Milling tool wear sample.
Tool blade image: 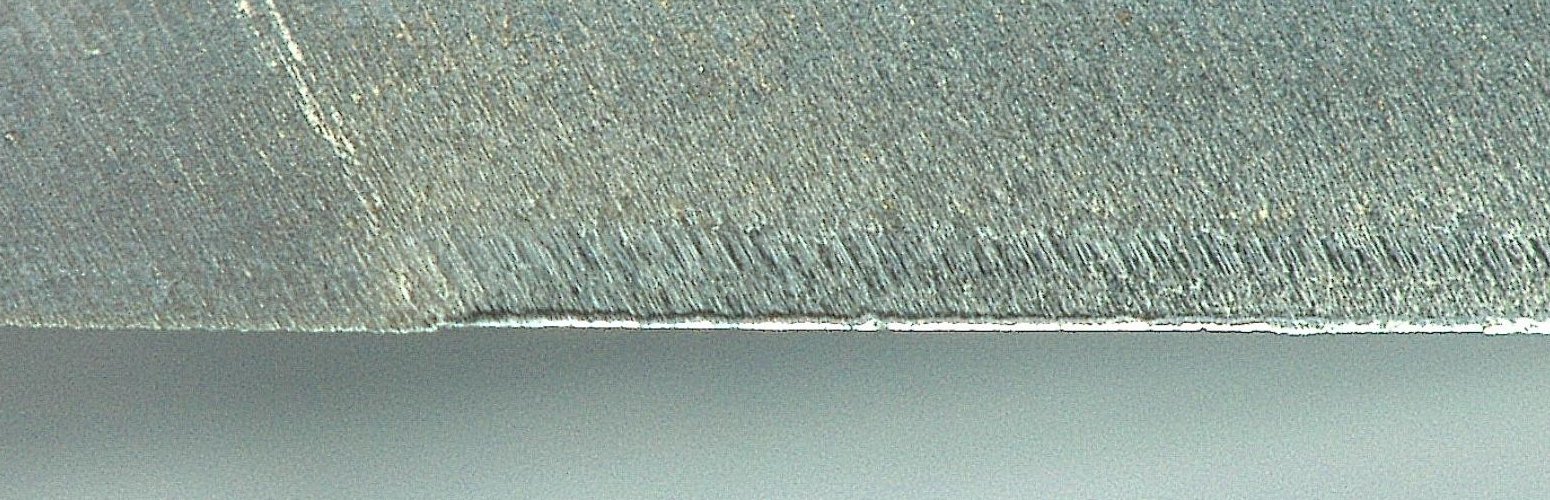
Chip image: 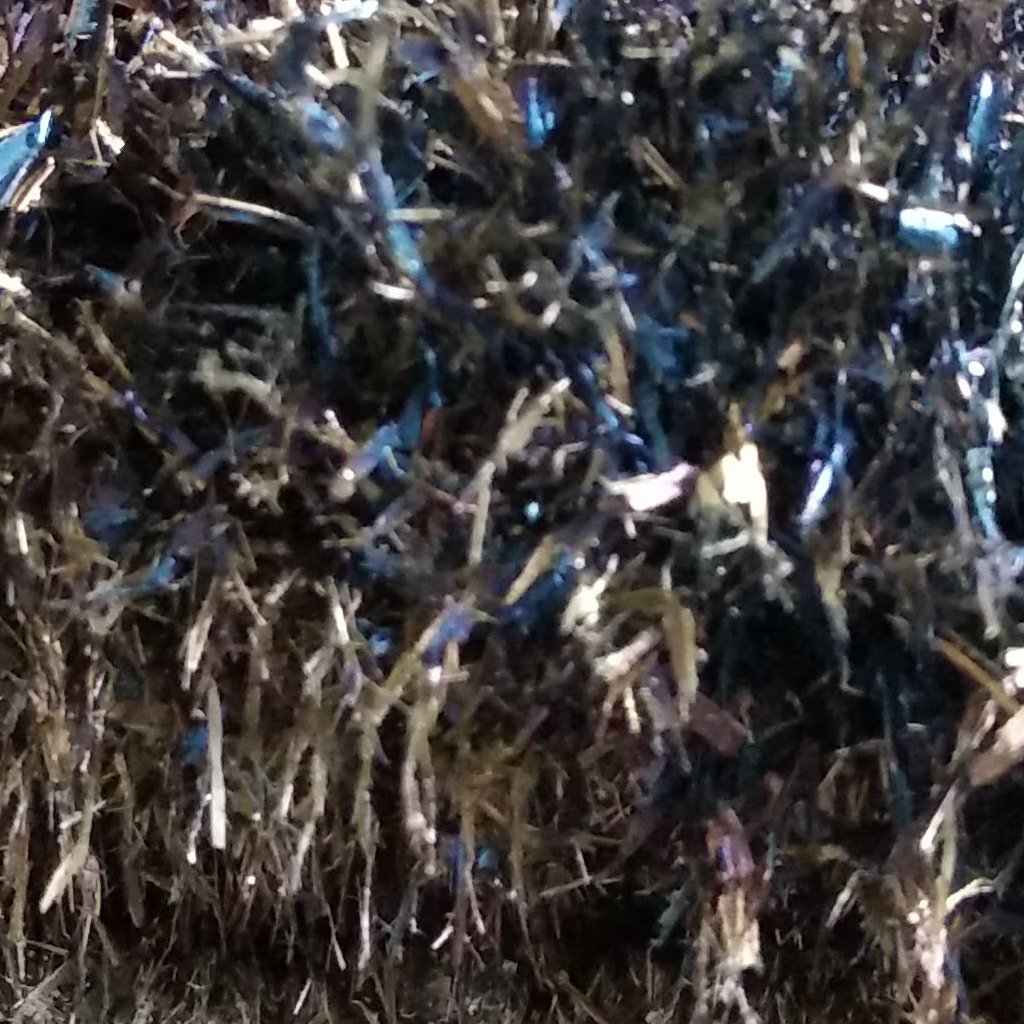
Workpiece image: 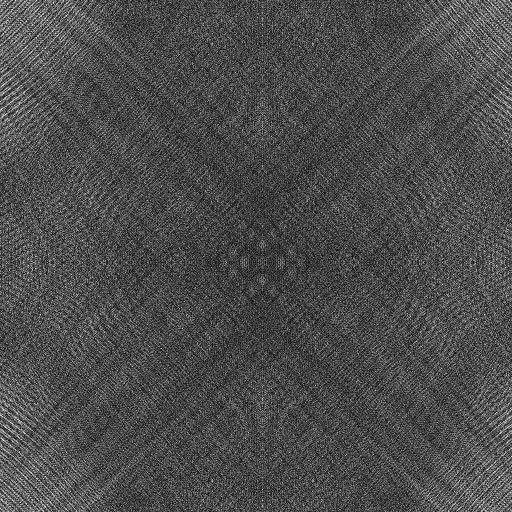
Tool wear state: sharp
Gaps: 0
Flank wear: 34.82
Overhang: 14.74
Force-signal Mel-spectrograms (X, Y, Z axes): 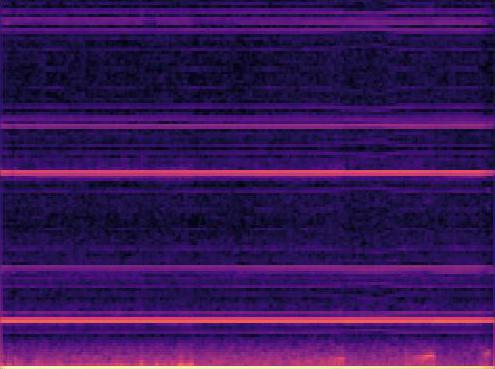 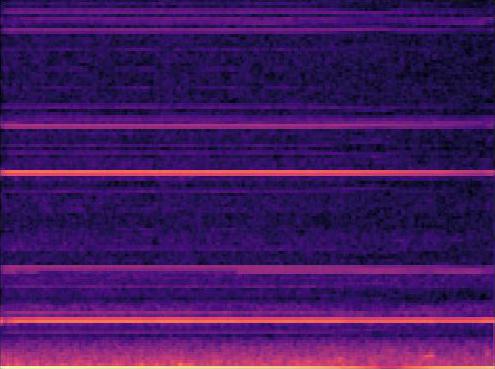 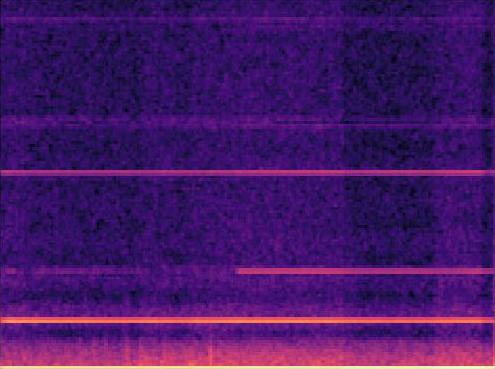
Force-signal scalograms (X, Y, Z axes): 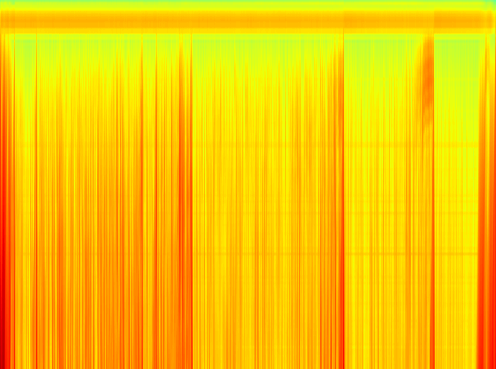 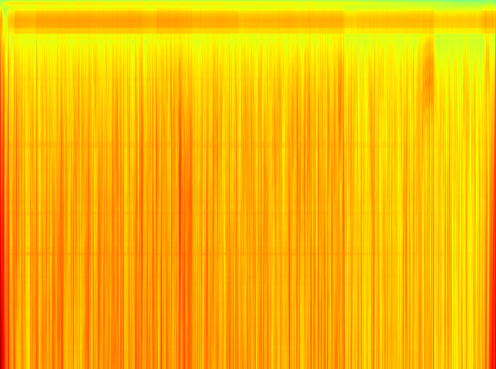 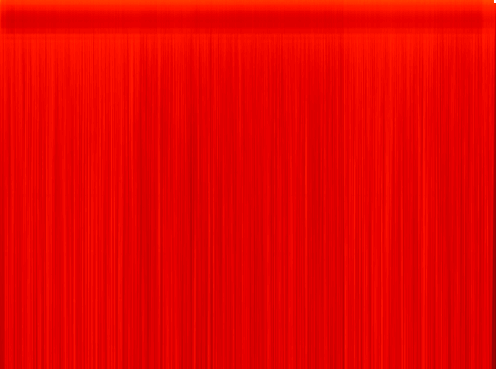
Force phase: initial_break_in_wear